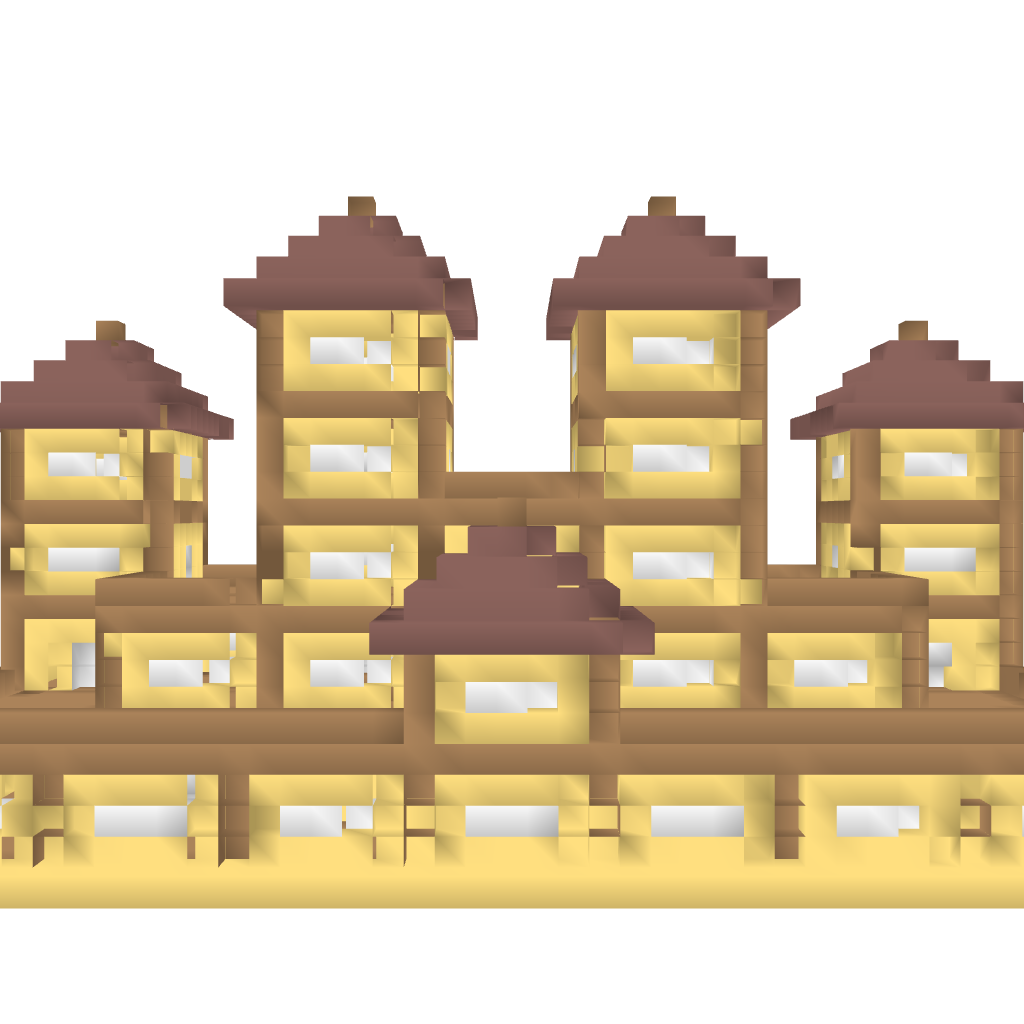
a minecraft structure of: Desert Mansion (Not Furnished) bad low quality